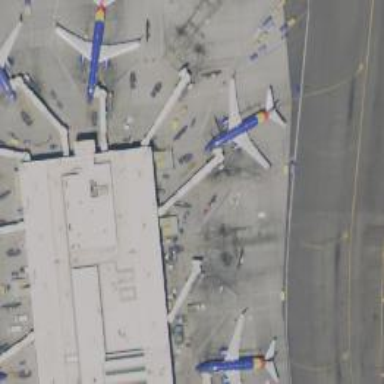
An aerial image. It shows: Airport gate.